Interaction volume radius: 10 \u00c5
Interaction volume height: 15 \u00c5
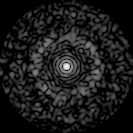
Disorder parameter: 0.8305